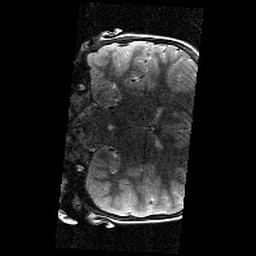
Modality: T2w
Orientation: coronal
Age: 9
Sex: female
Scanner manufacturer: siemens
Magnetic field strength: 3 T
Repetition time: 9.23 s
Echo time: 0.067 s